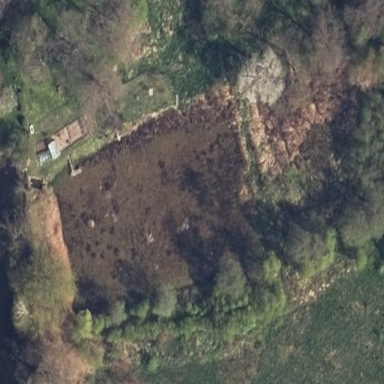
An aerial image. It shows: Pond surrounded by natural water.